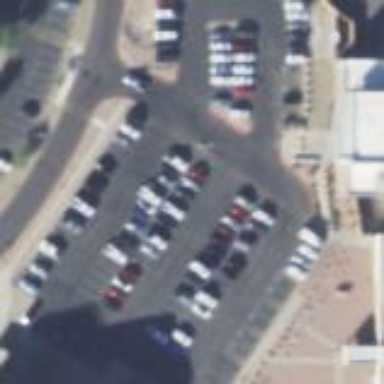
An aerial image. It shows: Parking area.